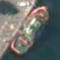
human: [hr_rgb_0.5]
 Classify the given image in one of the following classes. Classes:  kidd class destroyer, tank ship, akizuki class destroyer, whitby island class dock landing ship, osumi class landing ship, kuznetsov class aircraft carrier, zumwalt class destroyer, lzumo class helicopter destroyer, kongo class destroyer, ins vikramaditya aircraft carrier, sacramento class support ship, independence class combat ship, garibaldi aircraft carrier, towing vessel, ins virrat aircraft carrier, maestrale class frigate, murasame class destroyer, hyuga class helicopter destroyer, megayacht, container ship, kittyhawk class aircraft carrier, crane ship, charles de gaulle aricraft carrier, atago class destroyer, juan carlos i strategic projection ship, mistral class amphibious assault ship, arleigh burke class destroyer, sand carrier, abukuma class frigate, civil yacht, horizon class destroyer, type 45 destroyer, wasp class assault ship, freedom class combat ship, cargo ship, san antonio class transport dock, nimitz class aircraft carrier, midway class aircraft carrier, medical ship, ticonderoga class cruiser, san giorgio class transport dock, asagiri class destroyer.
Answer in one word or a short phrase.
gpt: Towing vessel